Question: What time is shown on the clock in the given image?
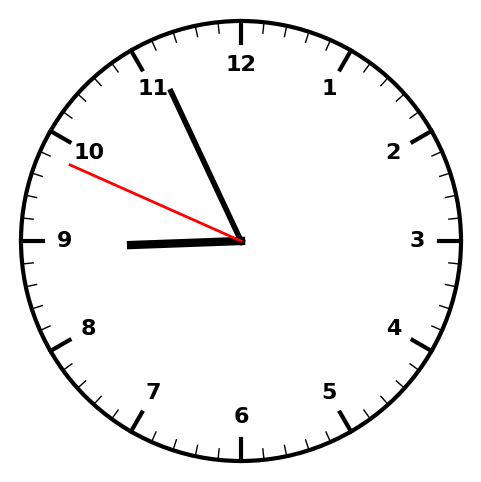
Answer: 08:55:49